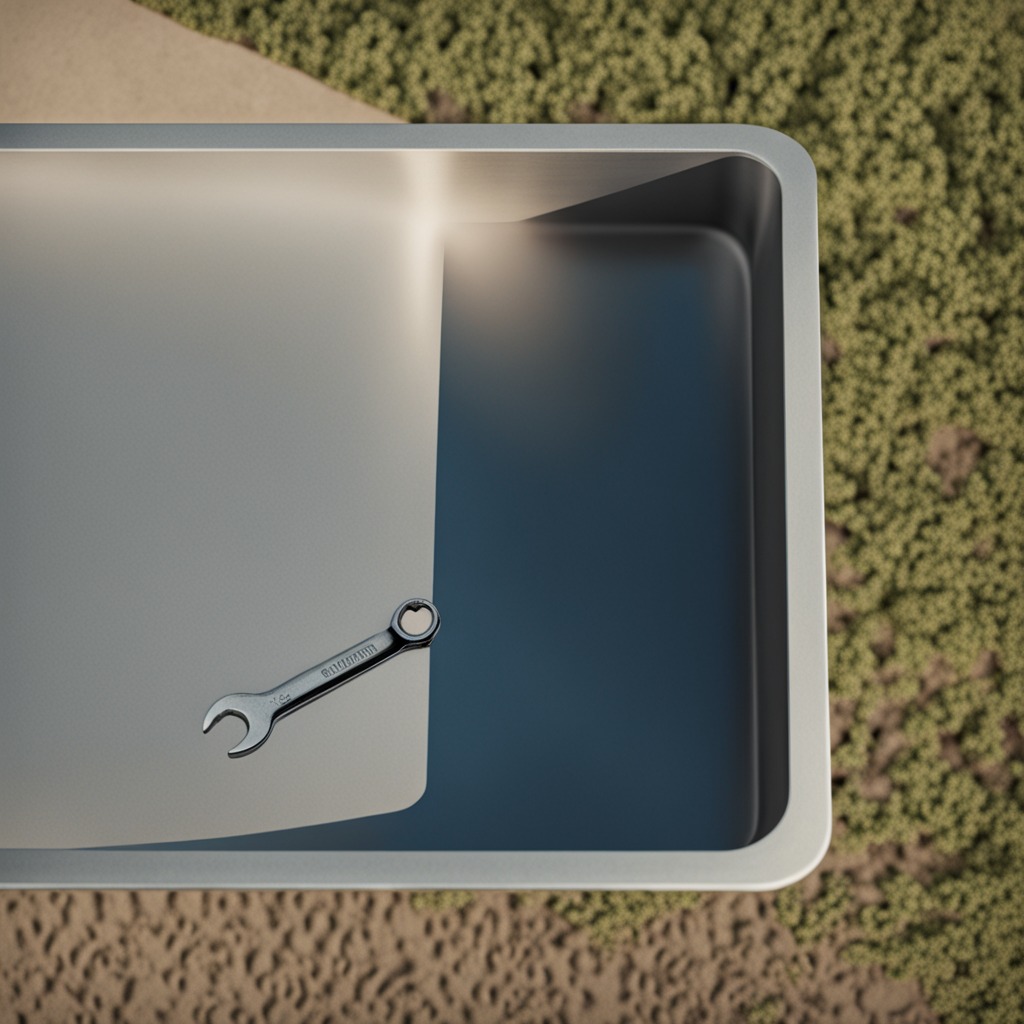
An wrench is lying on the clean utility table in a temporary outdoor tool station afternoon light present textured surface.